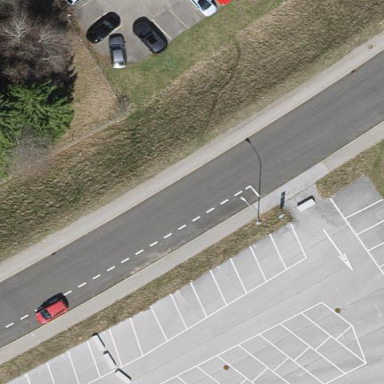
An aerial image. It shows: Street-side parallel parking available at this location.